Question: In JQuery autocomplete , similar items with difference of multiple spaces in between words are shown as duplicates item in drop-down as Jquery plugin itself is trimming the drop-down items.
Demo:<URL>
'''
var validOptions =["Item 1", "Item 1", "Item 1", "Item 2", "Item 2"];
previousValue = "";
$('#ac').autocomplete({
autoFocus: true,
source: validOptions,
}).keyup(function() {
var isValid = false;
for (i in validOptions) {
if (validOptions[i].toLowerCase().match(this.value.toLowerCase())) {
isValid = true;
}
}
if (!isValid) {
this.value = previousValue
} else {
previousValue = this.value;
}
});
'''
Is there any way to show the value as such in drop-down items.

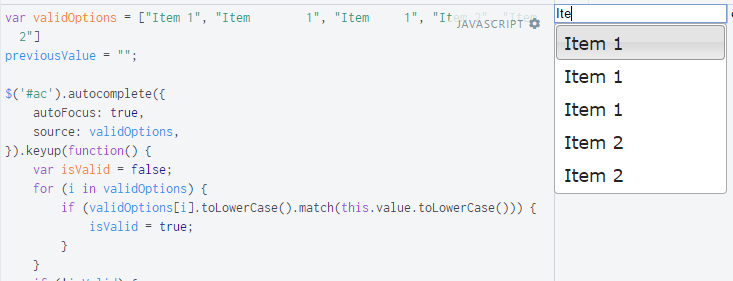
Answer: you need to apply the tiny css for li element 'white-space: pre-wrap' during HTML rendering .
Here is the complete snippet
'''
var validOptions = ["Item 1", "Item 1", "Item 1", "Item 2", "Item 2"];
previousValue = "";
$('#ac').autocomplete({
autoFocus: true,
source: validOptions
})
.keyup(function() {
var isValid = false;
for (i in validOptions) {
if (validOptions[i].toLowerCase().match(this.value.toLowerCase())) {
isValid = true;
}
}
if (!isValid) {
this.value = previousValue
} else {
previousValue = this.value;
}
}).autocomplete("instance")._renderItem = function(ul, item) {
return $("<li style='white-space: pre-wrap'>")
.append(item.label)
.appendTo(ul);
};
'''
Working fiddle : <URL>
This '.autocomplete("instance")._renderItem' function is not working with the your js version. So I need to use latest version suggested <URL>